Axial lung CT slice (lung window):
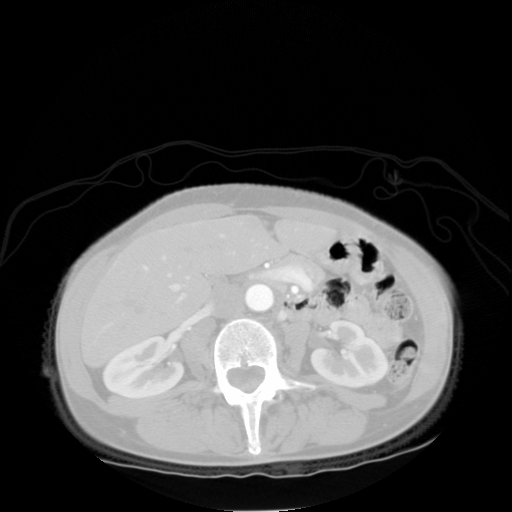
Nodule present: no